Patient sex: M
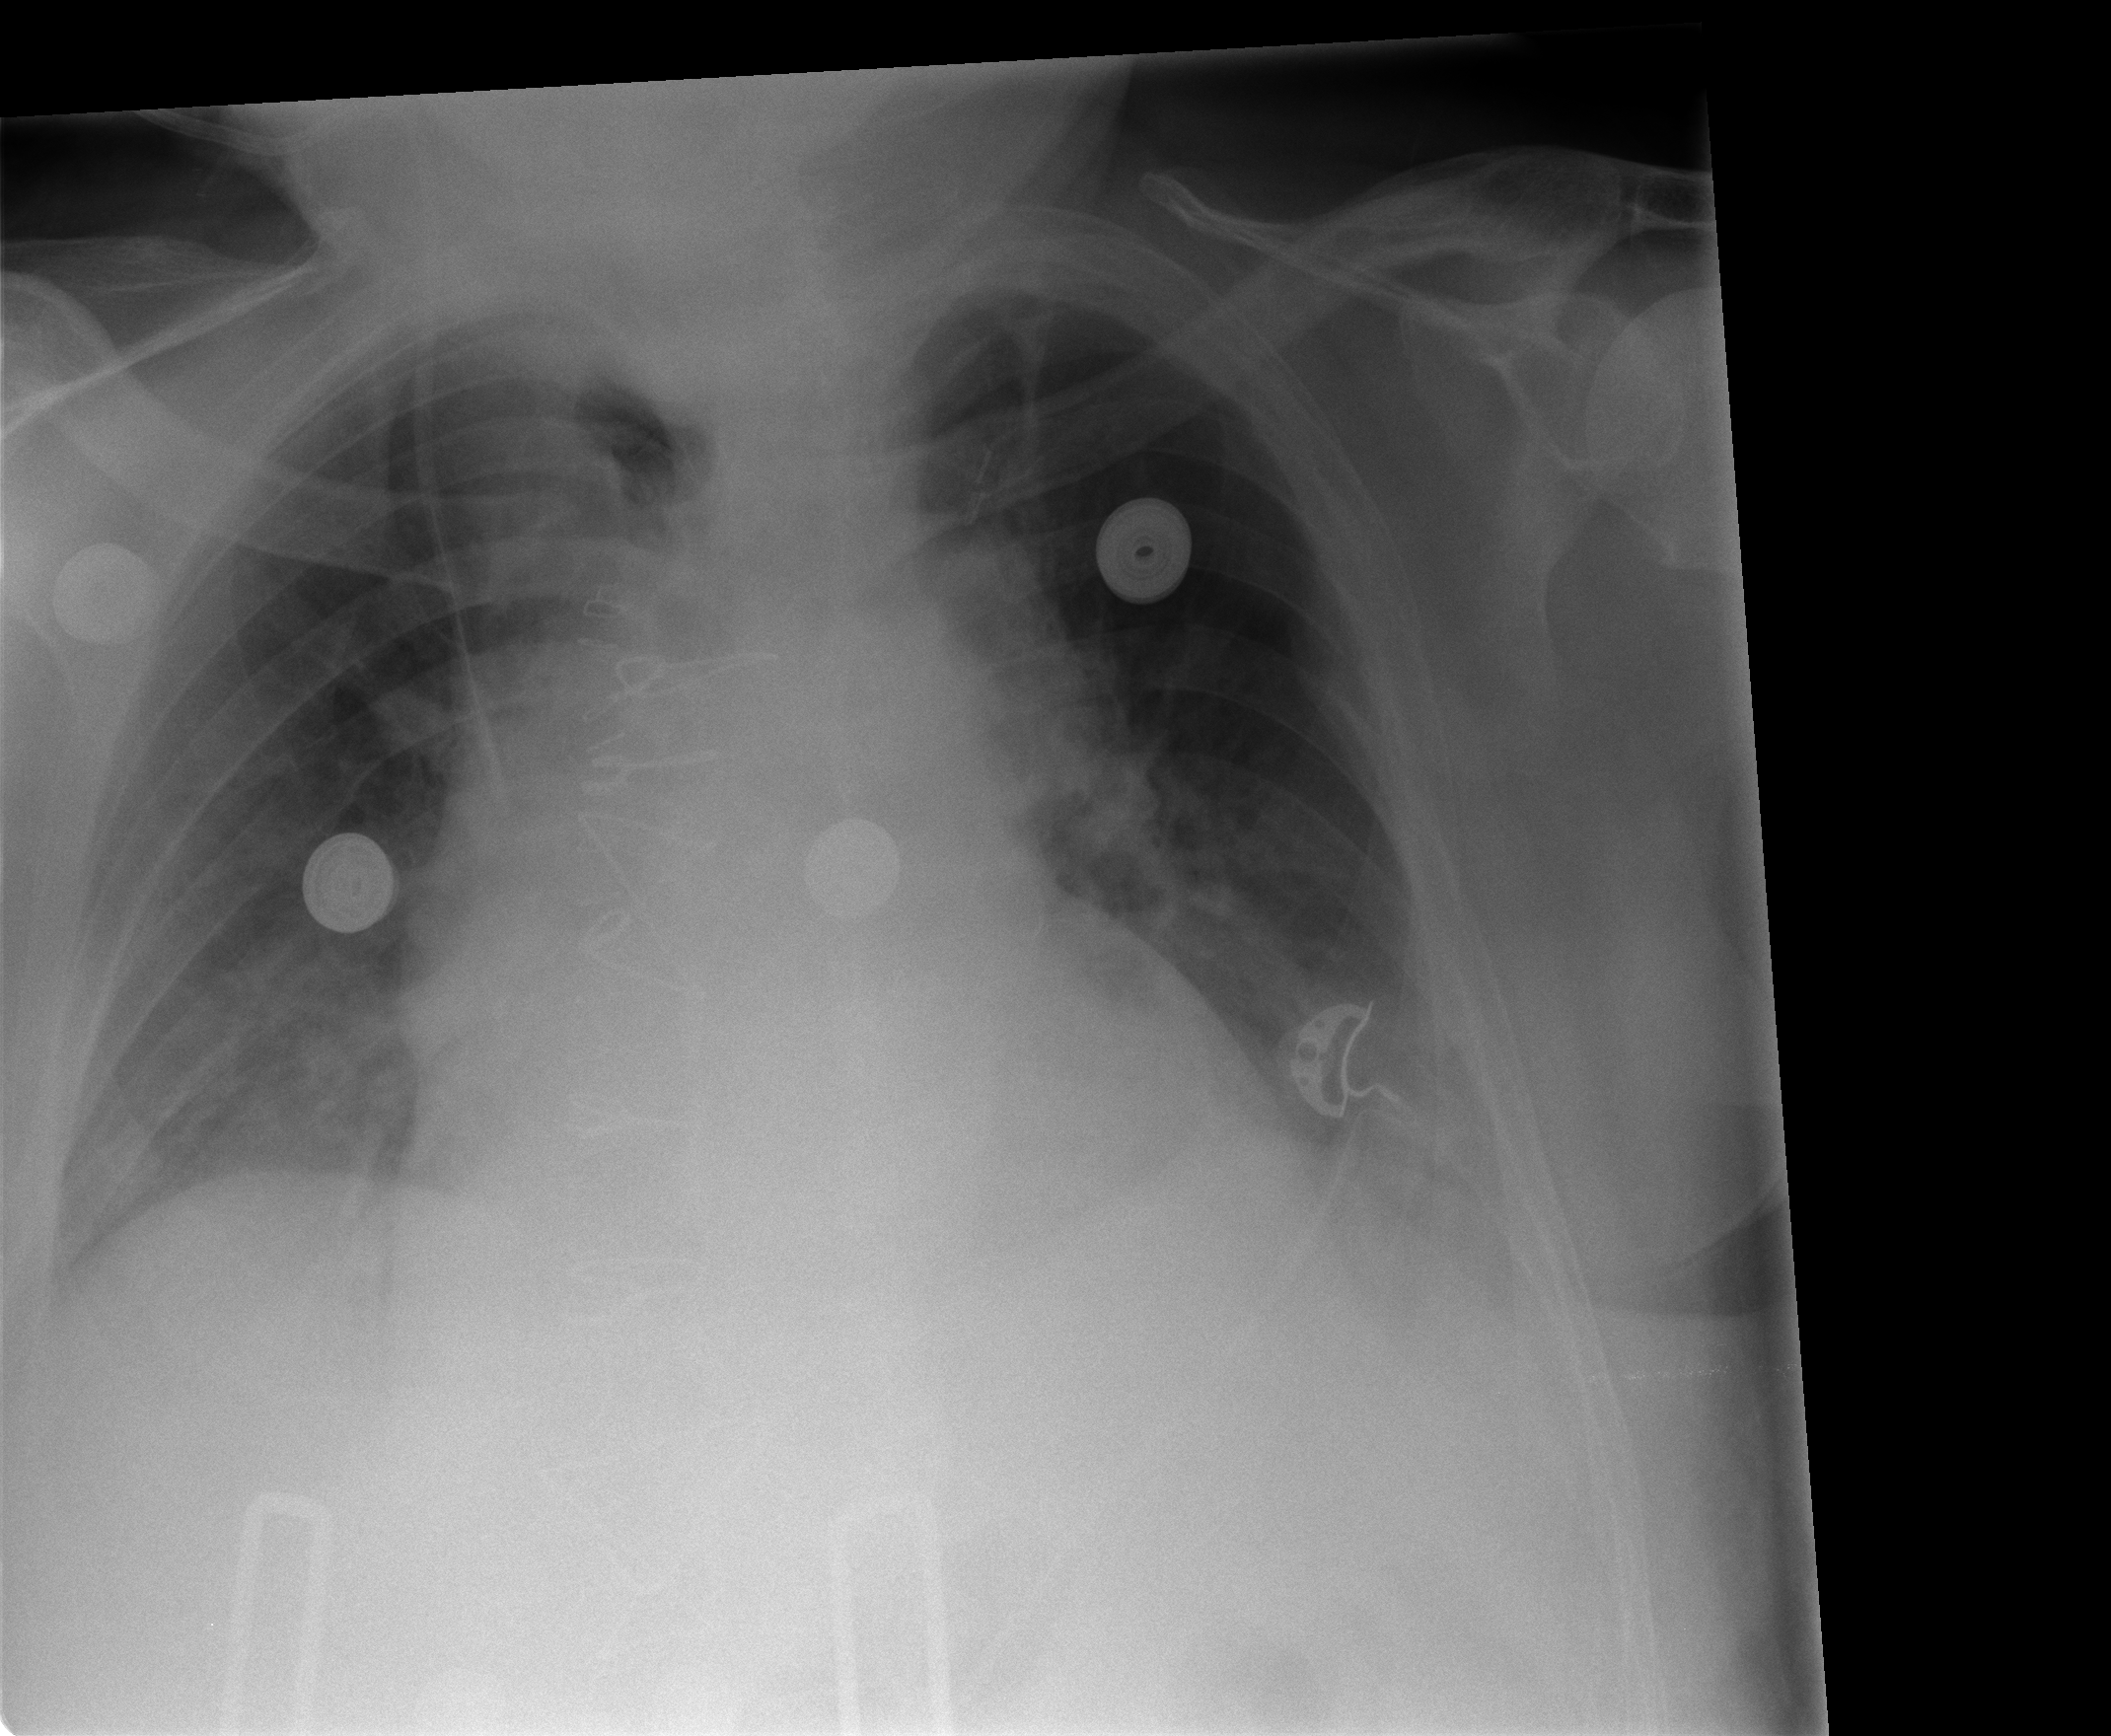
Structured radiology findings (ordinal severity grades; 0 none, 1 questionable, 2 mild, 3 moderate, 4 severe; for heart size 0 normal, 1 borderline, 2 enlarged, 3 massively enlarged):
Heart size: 2
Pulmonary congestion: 2
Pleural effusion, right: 1
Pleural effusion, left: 2
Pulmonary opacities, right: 0
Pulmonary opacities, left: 0
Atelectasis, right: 2
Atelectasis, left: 2